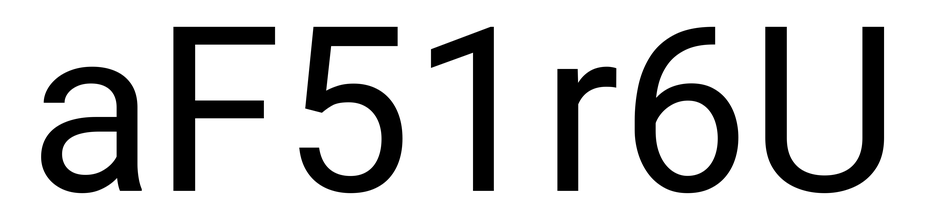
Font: Roboto_Regular